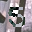
Label: 5